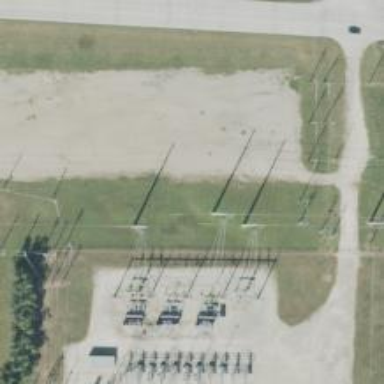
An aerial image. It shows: Power tower.